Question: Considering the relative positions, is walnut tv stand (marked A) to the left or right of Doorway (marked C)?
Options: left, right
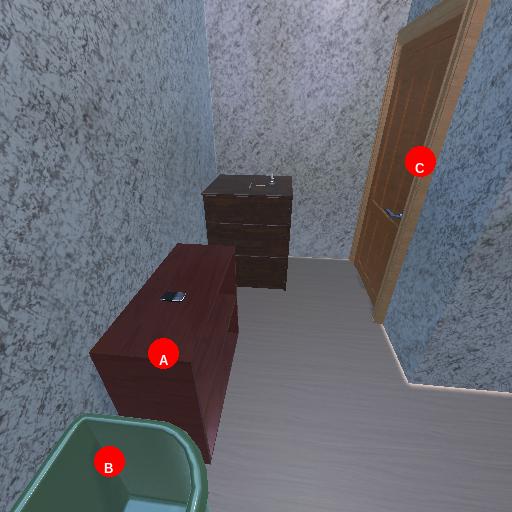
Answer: left